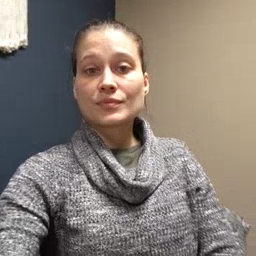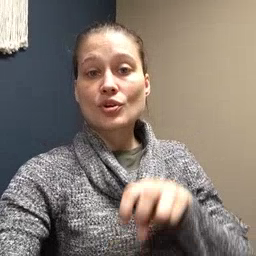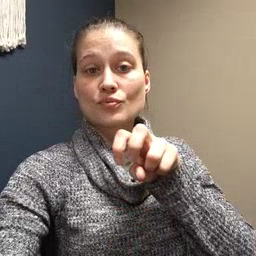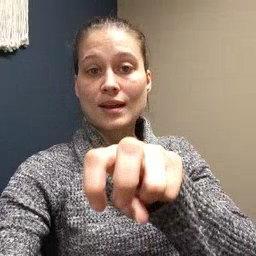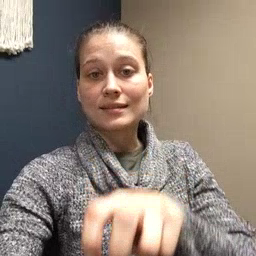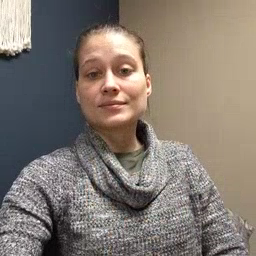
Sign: ride